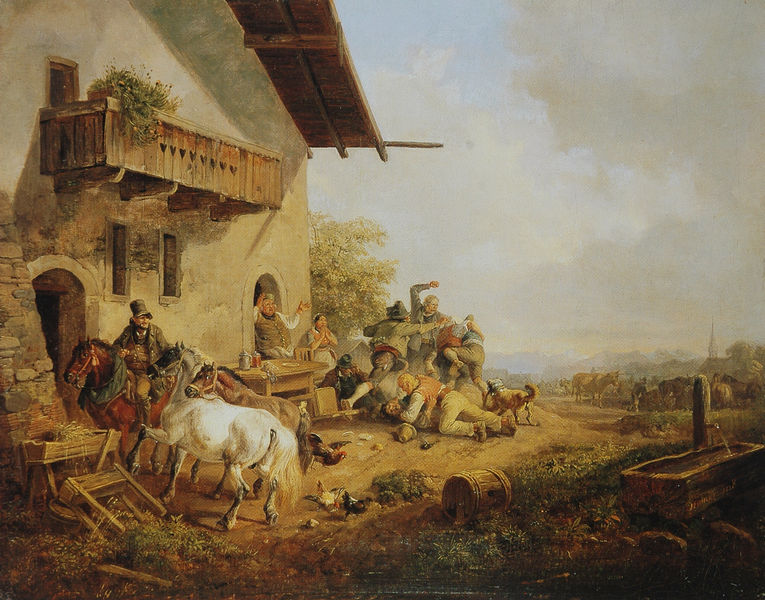
Titel: Rauferei vor einem Wirtshaus
Künstler: Heinrich Bürkel
Institution: (Privatbesitz)
Schlagwörter: baum, blau, blätter, gemälde, gruppe, himmel, kampf, laub, mann, schatten, wasser, weiß, wolken, bäume, grün, kirchturm, landschaft, menschen, ocker, sand, see, stadt, teich, äste, blumen, braun, fenster, frau, grau, hintergrund, holz, hut, hüte, licht, männer, orange, stroh, stuhl, szene, tisch, tische, tür, dach, gebäude, gras, haus, hund, rot, tiere, weg, wiese, beige, zylinder, betrunken, gesichter, hose, trinken, wand, wirtschaft, arme, entsetzen, gesicht, stein, hände, öl, erde, horizont, kühe, vieh, vögel, zweige, brüstung, büsche, kirche, sträucher, boden, land, futter, bauern, brunnen, genre, kinder, pferd, pferde, reiter, schornstein, turm, krug, beine, hufe, schweif, balkon, kübel, liegen, bogen, fassade, ort, türen, hosen, heu, lehm, berge, dorf, mauer, herde, kuh, bauernhof, idylle, rast, industrie, gewalt, gäste, geländer, bretter, weste, spitzweg, blumenkästen, bierkrug, rinder, dunkelgrau, bayern, torbogen, idyll, regenrinne, streit, fäuste, prügeln, schlägerei, schrecken, tumult, bier, fass, beten, schimmel, österreich, herzen, biedermeier, geflügel, putz, krüge, hellgrau, lanschaft, schreien, nüstern, rundbögen, erhoben, bauernhaus, trog, tränke, blumenkasten, herz, hahn, säufer, weinfass, huhn, fließen, vordach, schlagen, bruchstein, gewölk, bitten, gasthaus, gasthof, wirt, wirtshaus, perde, post, krippe, hühner, bauernszene, futtertrog, fohlen, holzbalkon, federvieh, prügel, zank, zwist, hähne, tröge, wirtin, besoffen, entsetzt, holzschnitzerei, rauferei, häühner, keilerei, kelierei, menschen7, pferdekrippe, postreiter, poststation, prügelei, saufbolde, spitzweg?, spundloch, taverne, umghestürzt, vor den toren der stadt, wirthaus, blkon, tür fenster, trinkren, fließt, bauernd, 4wirt